Interaction volume radius: 5 \u00c5
Interaction volume height: 20 \u00c5
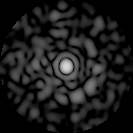
Disorder parameter: 0.8213